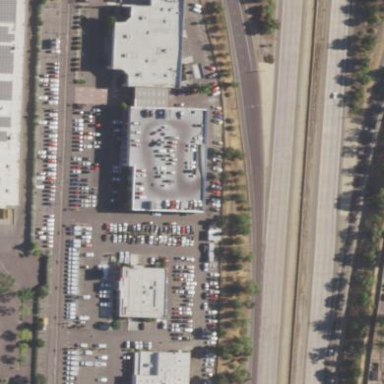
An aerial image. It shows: Commercial area with car shop.